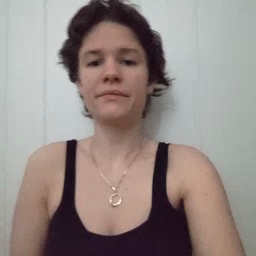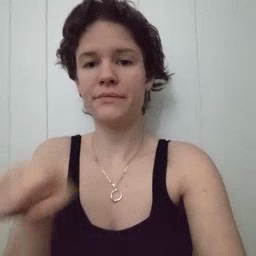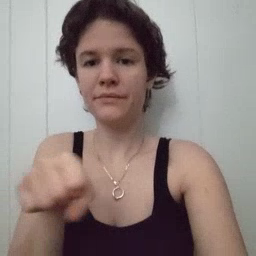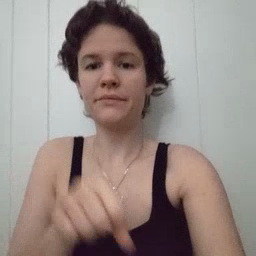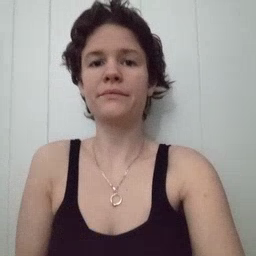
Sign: shoe